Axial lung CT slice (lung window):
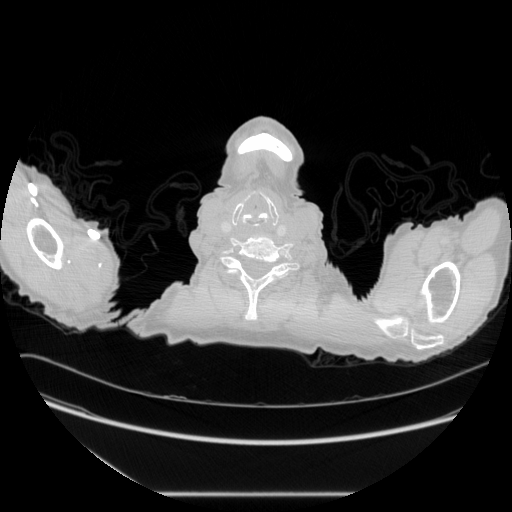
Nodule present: no